Field crop: maize
Growth stage: 2
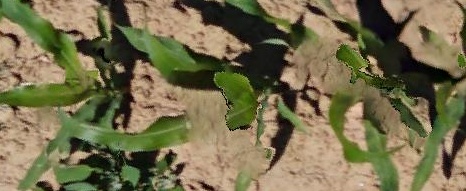
Species: maize